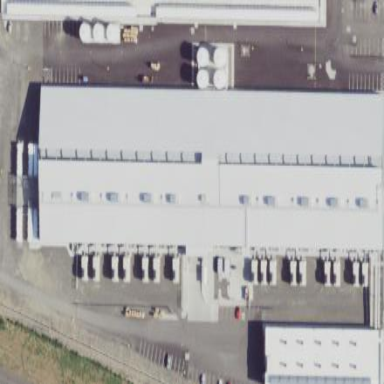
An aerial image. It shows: Data center building.